Field crop: maize
Growth stage: 2
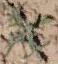
Species: atriplex